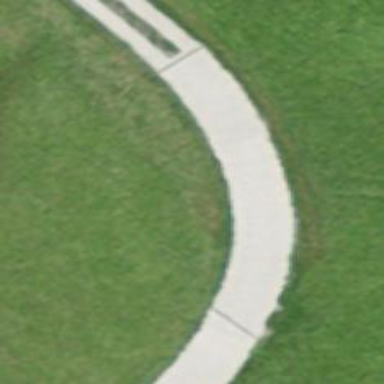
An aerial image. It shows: Concrete track made of plates.